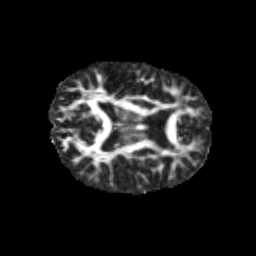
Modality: FA
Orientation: axial
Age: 11
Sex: male
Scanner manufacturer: siemens
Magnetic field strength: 3 T
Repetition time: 3.8 s
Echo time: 0.07 s